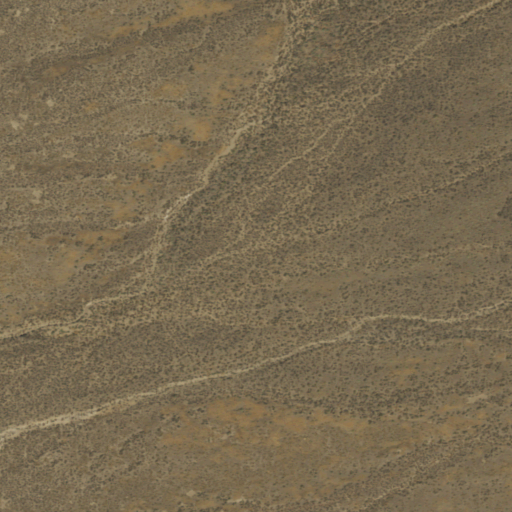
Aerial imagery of valley in Nevada named Jackson Canyon containing only shrub